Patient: sex F, age 54
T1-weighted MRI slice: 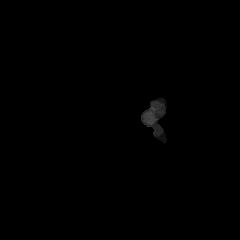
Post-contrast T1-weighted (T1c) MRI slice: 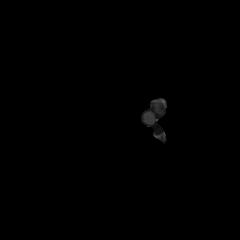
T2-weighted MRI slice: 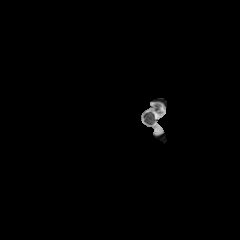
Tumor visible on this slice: no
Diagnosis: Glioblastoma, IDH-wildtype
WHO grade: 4